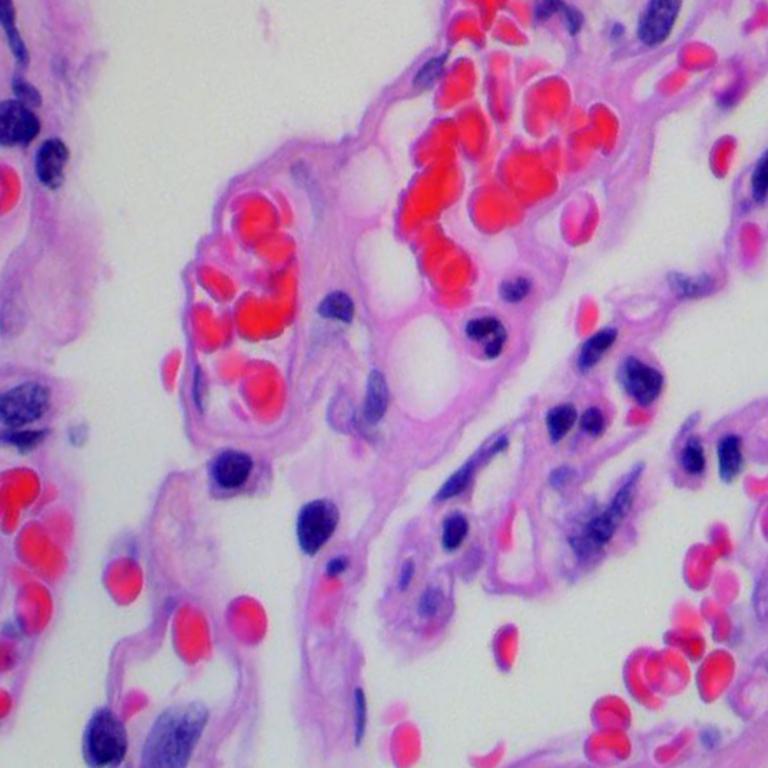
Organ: lung
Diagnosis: benign